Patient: sex M, age 66
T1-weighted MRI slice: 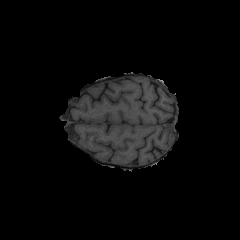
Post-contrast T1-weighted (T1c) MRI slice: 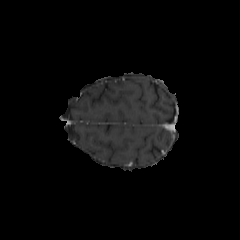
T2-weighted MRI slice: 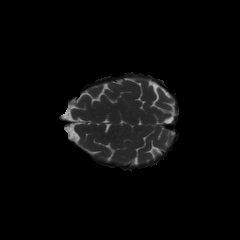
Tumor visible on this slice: no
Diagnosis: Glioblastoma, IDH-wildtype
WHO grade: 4